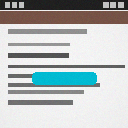
Screen state: on